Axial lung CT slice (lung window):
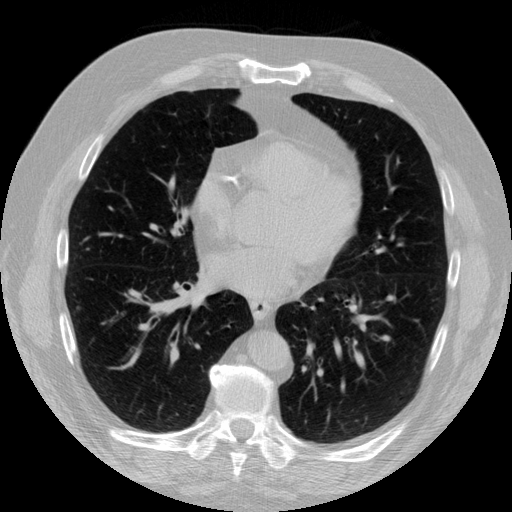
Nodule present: no